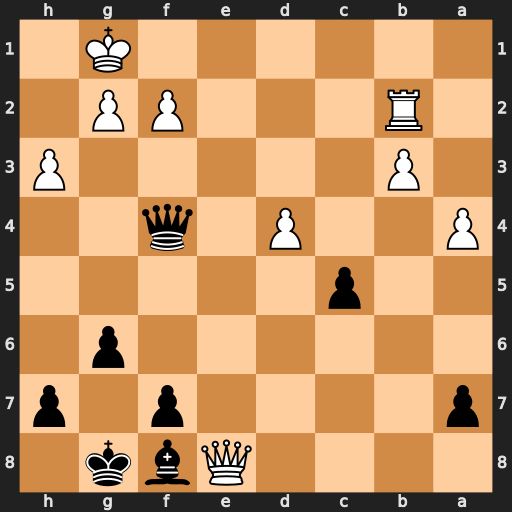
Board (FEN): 4Qbk1/p4p1p/6p1/2p5/P2P1q2/1P5P/1R3PP1/6K1
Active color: b
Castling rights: -
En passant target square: -
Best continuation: Qc1+ Kh2 Qxb2